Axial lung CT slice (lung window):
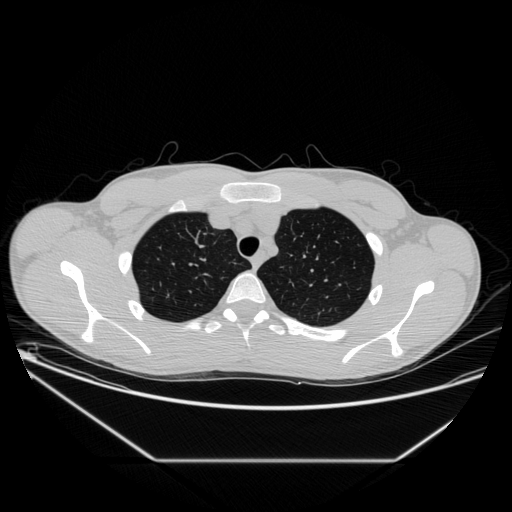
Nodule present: no